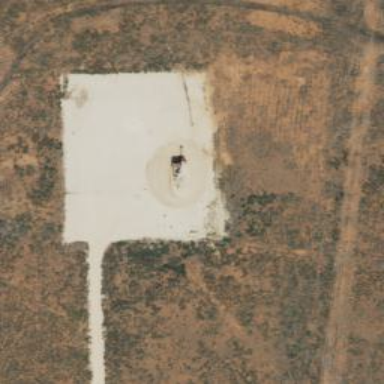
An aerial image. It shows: Petroleum well.